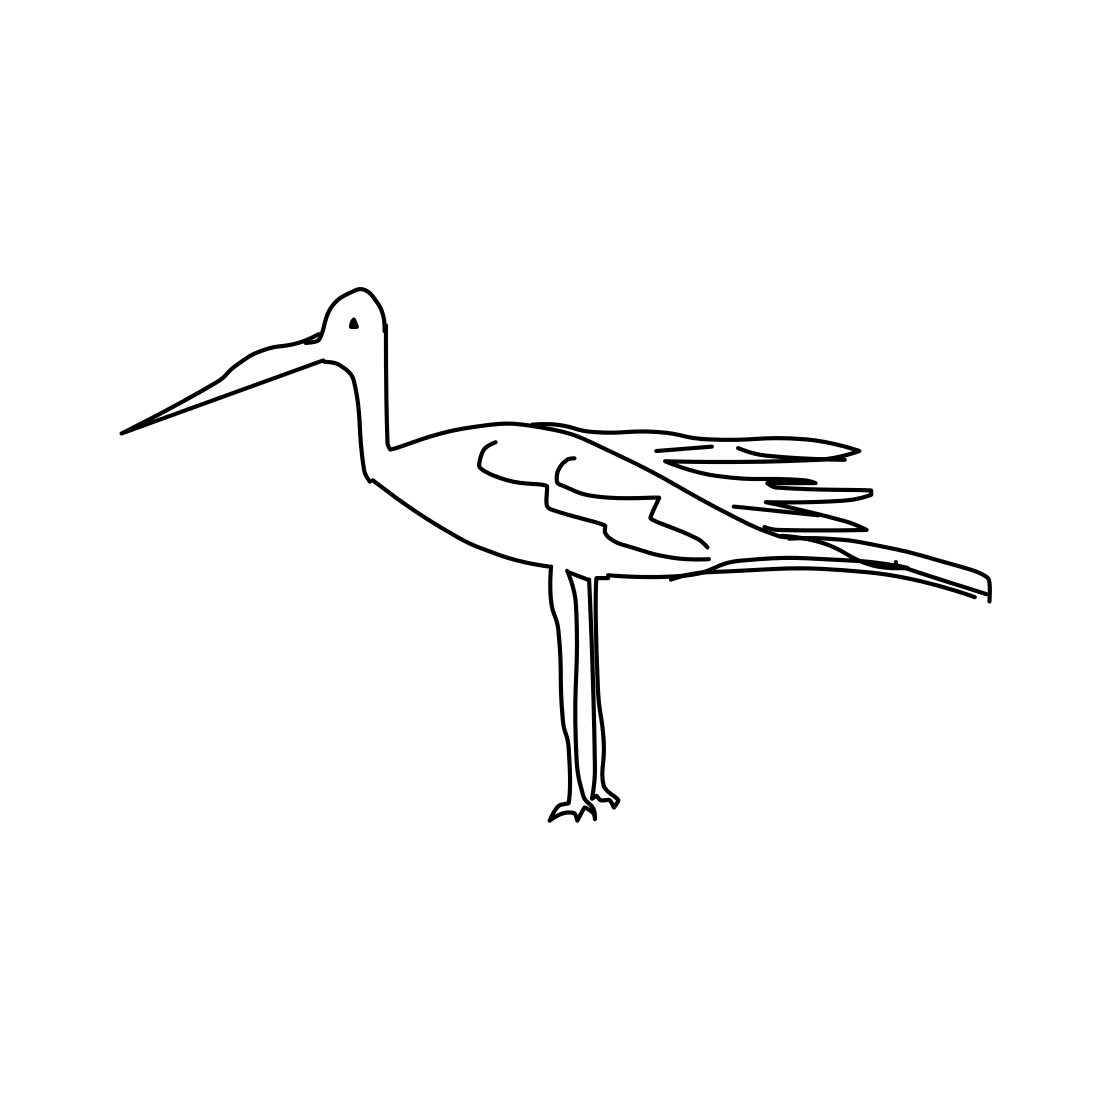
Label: standing bird